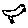
Label: bird